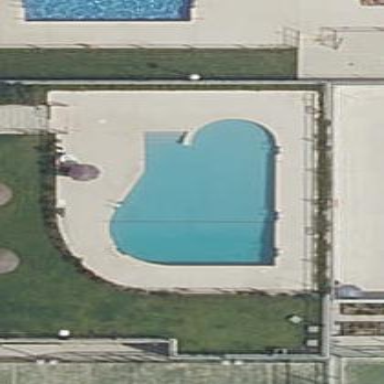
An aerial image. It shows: Swimming pool located in leisure land.